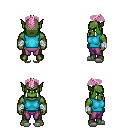
a pixel art fantasy rpg character, male body template, orc, green skin, teal sleeveless shirt, magenta pants, pink short mohawk hairstyle, white cloth bandages, white slippers, four views (front, back, left, right), 2x2 character sprite sheet, small pixel art, hard edges, no anti-aliasing